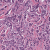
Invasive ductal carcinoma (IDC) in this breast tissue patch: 1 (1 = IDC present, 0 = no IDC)